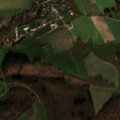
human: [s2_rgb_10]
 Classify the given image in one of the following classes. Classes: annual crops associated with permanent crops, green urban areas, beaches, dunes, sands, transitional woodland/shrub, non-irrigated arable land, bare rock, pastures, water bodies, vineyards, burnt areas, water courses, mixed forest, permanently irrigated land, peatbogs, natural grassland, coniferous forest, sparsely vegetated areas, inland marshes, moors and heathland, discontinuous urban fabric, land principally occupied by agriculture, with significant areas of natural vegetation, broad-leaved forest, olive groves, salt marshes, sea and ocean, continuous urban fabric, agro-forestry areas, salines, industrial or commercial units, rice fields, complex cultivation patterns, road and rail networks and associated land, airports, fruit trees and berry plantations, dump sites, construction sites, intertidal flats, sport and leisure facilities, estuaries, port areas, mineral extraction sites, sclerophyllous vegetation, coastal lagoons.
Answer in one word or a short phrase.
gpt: discontinuous urban fabric, non-irrigated arable land, complex cultivation patterns, land principally occupied by agriculture, with significant areas of natural vegetation, broad-leaved forest